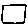
Label: square